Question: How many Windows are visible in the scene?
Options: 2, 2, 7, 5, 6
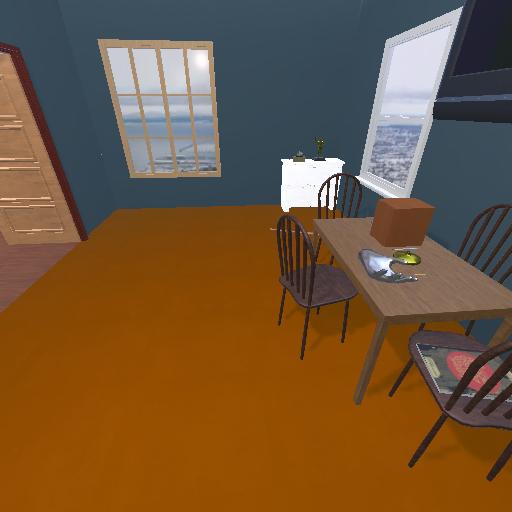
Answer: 2